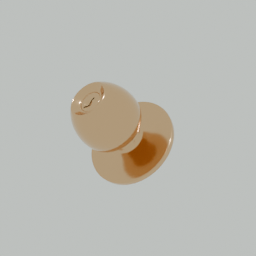
Label: mechanical